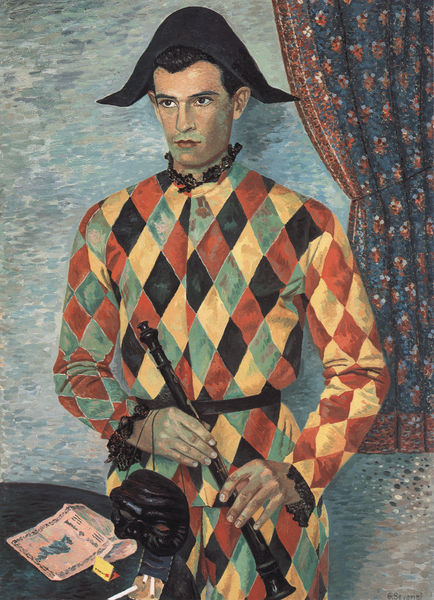
Titel: Arlecchino (Ritratto di Nino Franchina)
Künstler: Gino Severini
Standort: Jyväskyla (Finnland)
Institution: Alvar Aalto-Museo
Schlagwörter: blau, hand, mann, hut, schwarz, tisch, gürtel, rot, karo, muster, anzug, mütze, wand, arm, hände, vorhang, venedig, gardine, maske, zettel, clown, karomuster, rauten, flöte, brief, picasso, struktur, gaukler, karneval, harlekin, zigaretten, klarinette